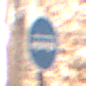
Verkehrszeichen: Busssonderstreifen
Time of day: Midday
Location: Outdoor (Urban)
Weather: PartlyCloudy
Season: NotSpecified
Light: Natural